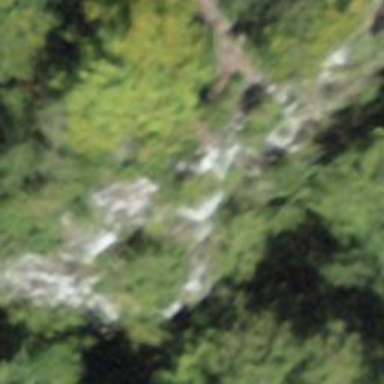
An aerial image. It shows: Cliff in nature.